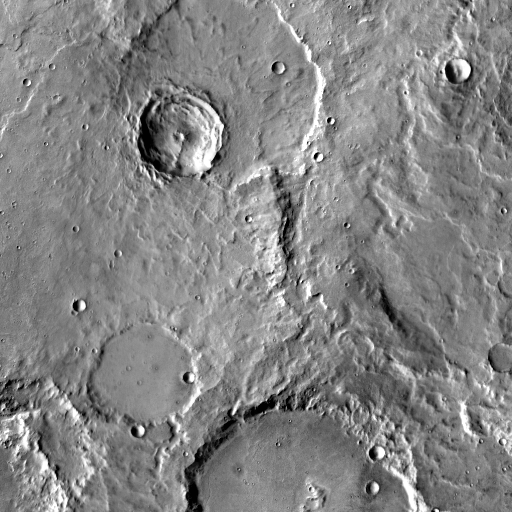
Crater classes present: Background, Other, Layered, Buried, Secondary